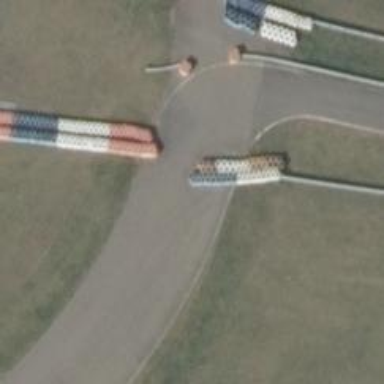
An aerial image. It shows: Motor sport raceway.